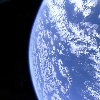
Label: cloud